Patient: sex F, age 60
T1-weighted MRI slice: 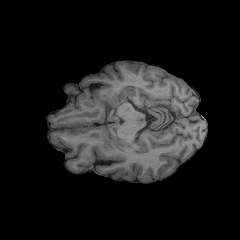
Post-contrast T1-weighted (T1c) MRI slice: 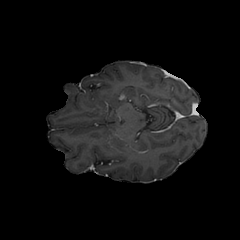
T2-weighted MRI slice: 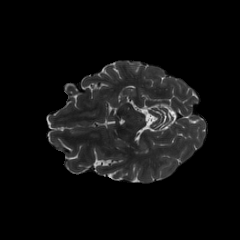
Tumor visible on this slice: no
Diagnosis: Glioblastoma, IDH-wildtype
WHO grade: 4